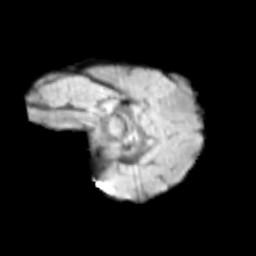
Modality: T2w
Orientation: sagittal
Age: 11
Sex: female
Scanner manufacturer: siemens
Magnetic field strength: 3 T
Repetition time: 3.8 s
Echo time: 0.07 s